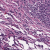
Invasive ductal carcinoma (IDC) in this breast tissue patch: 0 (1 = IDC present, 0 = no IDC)